Question: I have a 'MKMapView' that marks a specific region using 'MKPolygon'. I want the map to have minimum zoom factor that fits inside the mapView / screen, means completely visible.
To achieve this I tried the following
'''
MKPolygon *overlay;
[[self mapView] setVisibleMapRect:[overlay boundingMapRect] edgePadding:UIEdgeInsetsMake(16, 16, 16, 16) animated:YES];
'''
Unfortunately my mapView does not set the whole rect visible. The rect the map instead of .
This is what I need vs. what I got:

How can I achieve my goal?
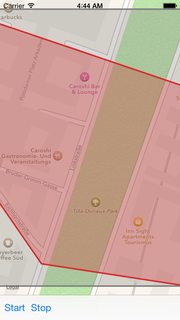
Answer: I finally found the answer. It didn't have to do anything with the 'MKMapView'. I just started using size classes in Xcode 6 and so there was my problem located.
The call to '[MKMapView -setVisibleMapRect:edgePanning:animated:]' was made too early, namely in the '-viewDidLoad' method.
When I was thinking of <URL> and probed a bit I discovered the she was totally right. Then it dawned on me that I should call the mapView method later, e.g. '-viewDidLayoutSubviews'.
As I moved the one line it worked just perfectly! Thanks, <URL>!